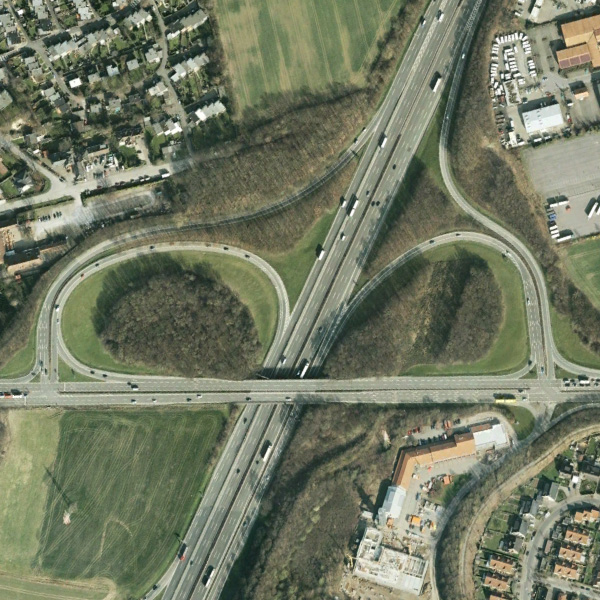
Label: Viaduct